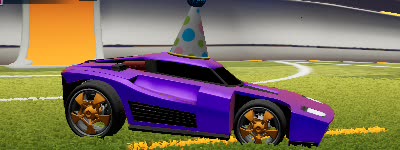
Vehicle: breakout